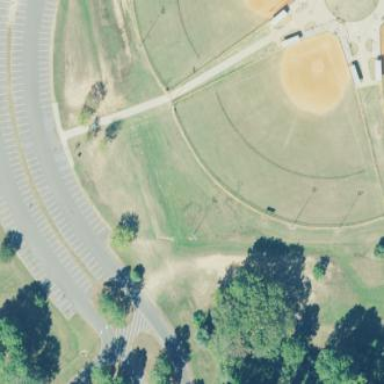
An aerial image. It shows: Softball pitch for leisure sports.